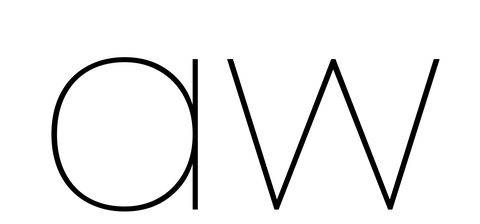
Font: Poppins-Thin